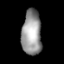
Tissue: lung
Cell type: T cells
Senescence score: 0.1952
Nuclear area (px): 868
Mean DAPI intensity: 152.25